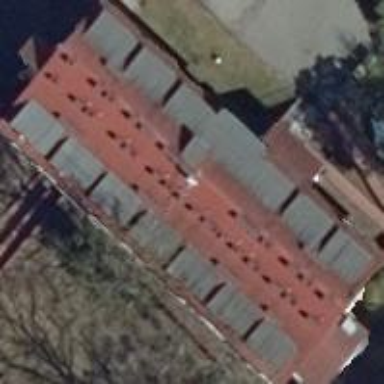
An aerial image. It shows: Residential building.